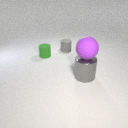
small green rubber cylinder to the left of small gray rubber cylinder